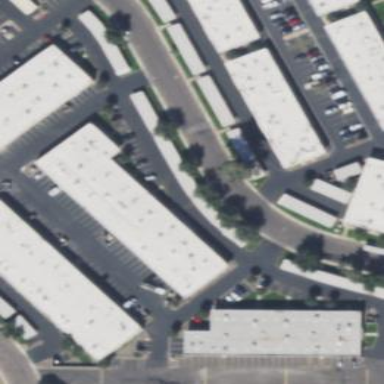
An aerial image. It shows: Carport building.